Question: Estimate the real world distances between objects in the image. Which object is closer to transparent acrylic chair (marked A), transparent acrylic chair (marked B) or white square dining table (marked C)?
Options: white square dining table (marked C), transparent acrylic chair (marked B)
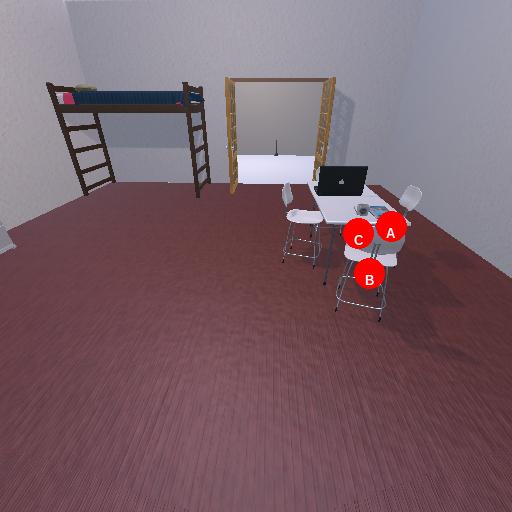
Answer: white square dining table (marked C)